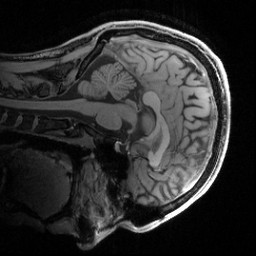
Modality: T1w
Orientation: sagittal
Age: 26
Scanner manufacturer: siemens
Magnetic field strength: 3 T
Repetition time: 2.5 s
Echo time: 0.00444 s